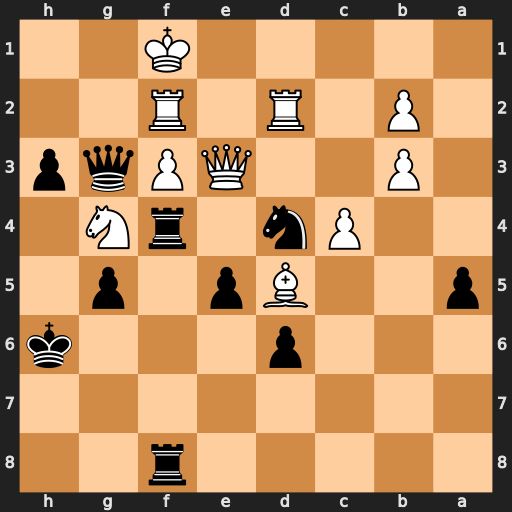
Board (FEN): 5r2/8/3p3k/p2Bp1p1/2Pn1rN1/1P2QPqp/1P1R1R2/5K2
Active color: b
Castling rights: -
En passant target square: -
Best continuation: Rxg4